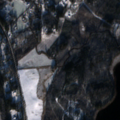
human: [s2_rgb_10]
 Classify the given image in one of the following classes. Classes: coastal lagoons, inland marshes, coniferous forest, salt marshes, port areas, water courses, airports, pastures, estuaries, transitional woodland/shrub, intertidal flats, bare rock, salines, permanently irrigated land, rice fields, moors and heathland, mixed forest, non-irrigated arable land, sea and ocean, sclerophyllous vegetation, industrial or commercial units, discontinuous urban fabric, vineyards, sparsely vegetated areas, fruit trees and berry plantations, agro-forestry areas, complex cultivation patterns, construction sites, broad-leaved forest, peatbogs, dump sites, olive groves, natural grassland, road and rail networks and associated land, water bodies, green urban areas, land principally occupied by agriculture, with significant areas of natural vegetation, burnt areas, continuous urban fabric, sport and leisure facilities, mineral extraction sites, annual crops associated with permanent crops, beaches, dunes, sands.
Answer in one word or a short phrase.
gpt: discontinuous urban fabric, non-irrigated arable land, land principally occupied by agriculture, with significant areas of natural vegetation, broad-leaved forest, mixed forest, water bodies